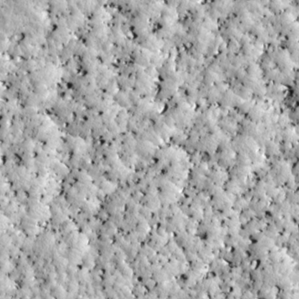
Label: non_frost